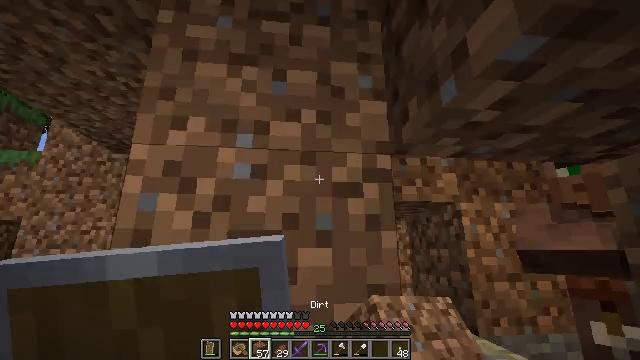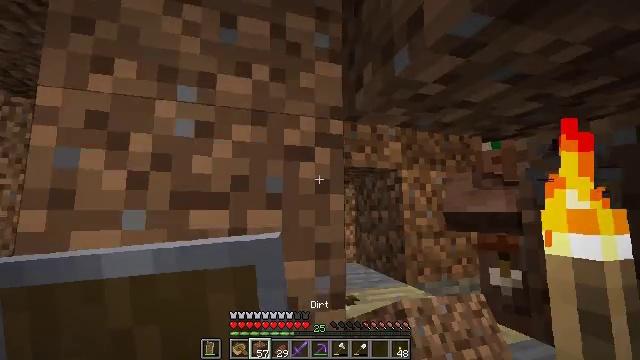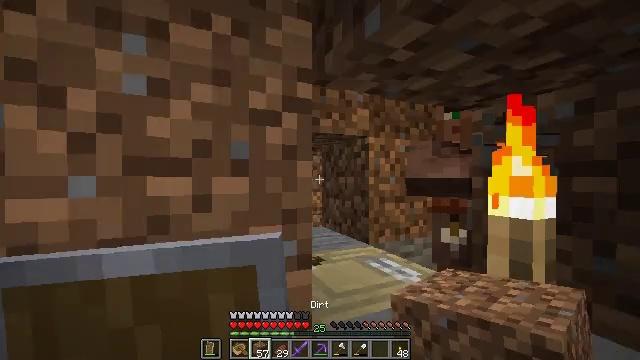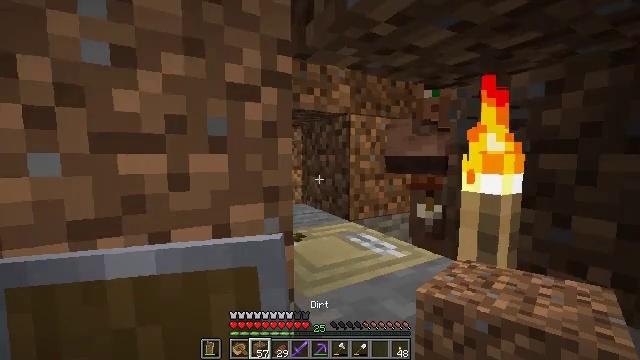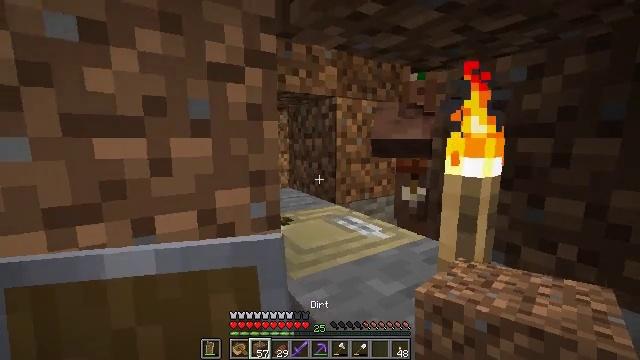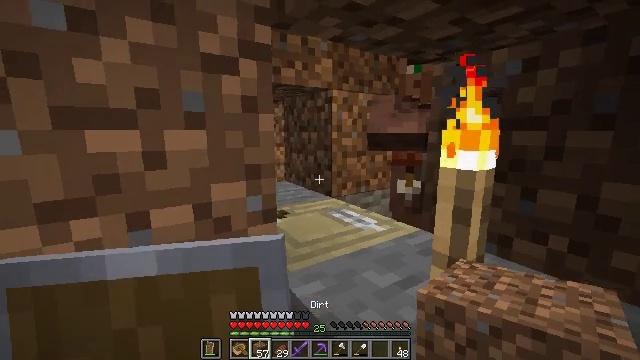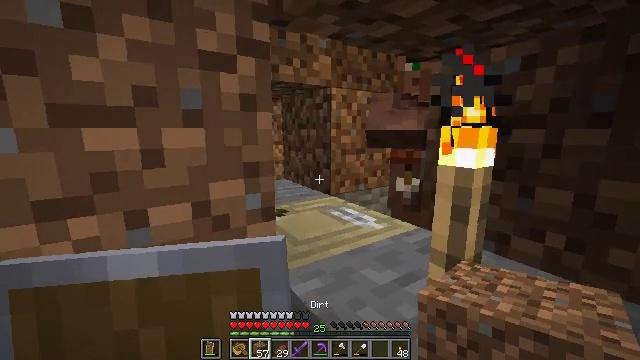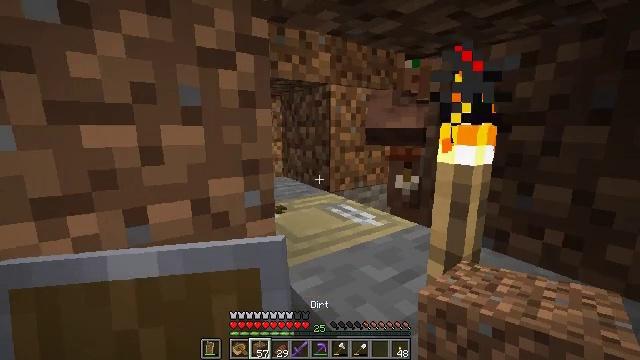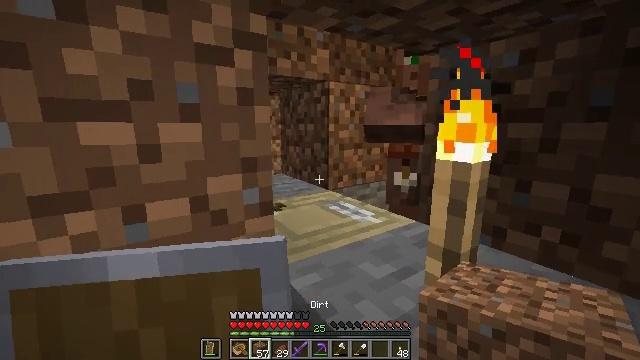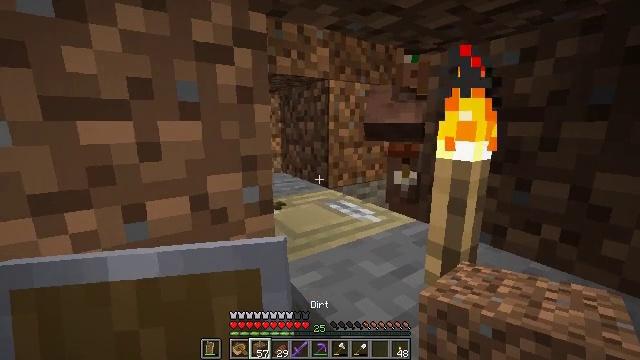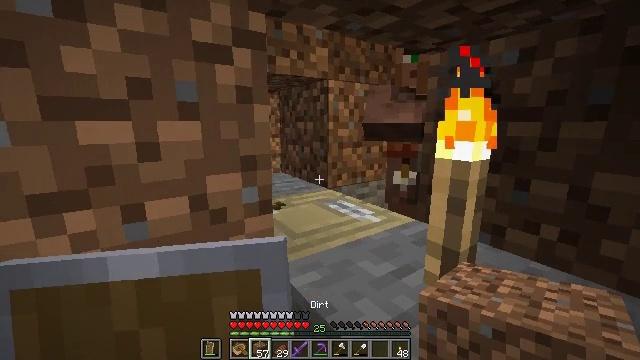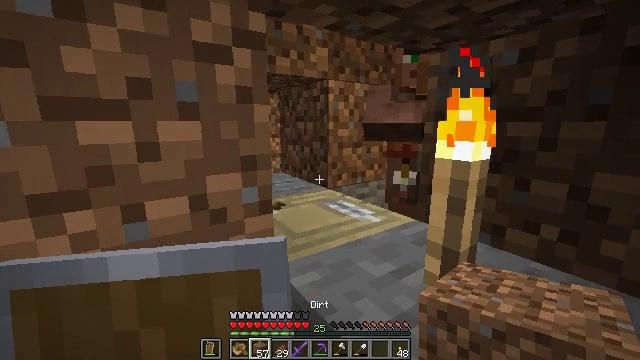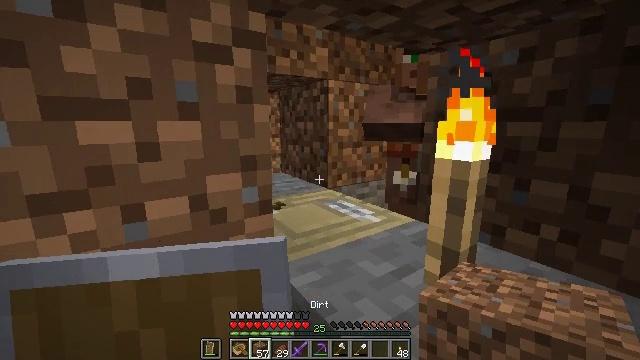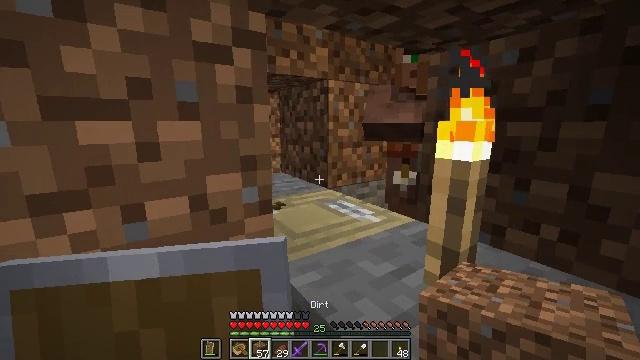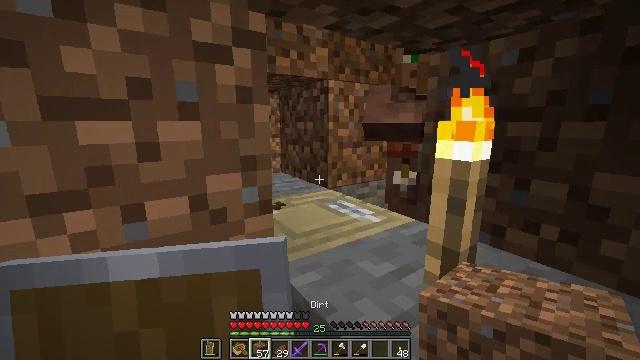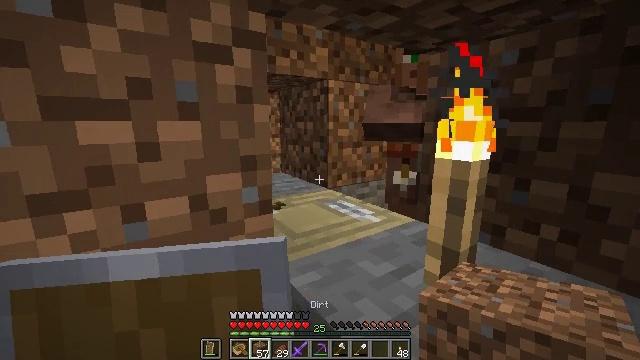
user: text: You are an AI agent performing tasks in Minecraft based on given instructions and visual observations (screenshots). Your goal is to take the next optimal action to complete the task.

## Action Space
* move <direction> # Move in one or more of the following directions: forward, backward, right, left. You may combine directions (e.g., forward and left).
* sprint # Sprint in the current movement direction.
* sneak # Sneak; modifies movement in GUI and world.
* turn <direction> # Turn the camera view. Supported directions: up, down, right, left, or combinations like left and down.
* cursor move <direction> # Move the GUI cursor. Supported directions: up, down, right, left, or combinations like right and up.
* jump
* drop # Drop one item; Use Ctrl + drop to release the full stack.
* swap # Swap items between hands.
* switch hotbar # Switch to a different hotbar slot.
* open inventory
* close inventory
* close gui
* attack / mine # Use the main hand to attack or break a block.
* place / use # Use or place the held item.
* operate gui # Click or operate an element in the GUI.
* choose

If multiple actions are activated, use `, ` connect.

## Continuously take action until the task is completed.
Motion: motion action
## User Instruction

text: Get the fletching table back into the inventory.
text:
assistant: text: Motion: turn right and down
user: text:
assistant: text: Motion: turn right and down
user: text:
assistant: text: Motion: turn right and down
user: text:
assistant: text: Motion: turn right and down
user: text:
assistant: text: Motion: turn down
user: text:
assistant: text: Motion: no_op
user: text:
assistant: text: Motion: no_op
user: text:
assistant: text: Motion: no_op
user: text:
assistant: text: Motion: no_op
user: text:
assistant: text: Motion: no_op
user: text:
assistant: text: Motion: no_op
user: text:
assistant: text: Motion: no_op
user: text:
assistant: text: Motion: no_op
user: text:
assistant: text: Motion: no_op
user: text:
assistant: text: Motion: no_op
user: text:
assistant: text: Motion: no_op
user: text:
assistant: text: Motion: no_op
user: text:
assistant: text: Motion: no_op
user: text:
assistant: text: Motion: no_op
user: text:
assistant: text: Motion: no_op
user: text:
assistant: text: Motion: no_op
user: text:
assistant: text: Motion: no_op
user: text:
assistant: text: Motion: no_op
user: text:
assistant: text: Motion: no_op
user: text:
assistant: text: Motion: no_op
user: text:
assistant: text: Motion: no_op
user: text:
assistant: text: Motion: no_op
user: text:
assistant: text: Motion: no_op
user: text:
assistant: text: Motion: no_op
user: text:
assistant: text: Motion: no_op